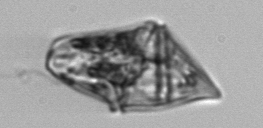
Label: Gyrodinium